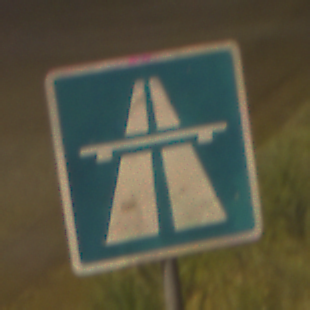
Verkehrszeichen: Autobahn
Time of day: Night
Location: Outdoor (Suburban)
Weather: PartlyCloudy
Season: NotSpecified
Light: Artificial